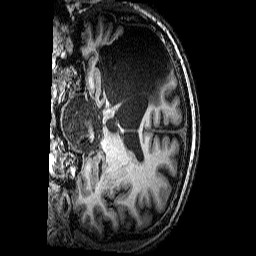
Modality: T1w
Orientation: coronal
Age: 52
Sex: male
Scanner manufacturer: siemens
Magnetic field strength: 3 T
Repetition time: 2.25 s
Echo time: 0.00452 s